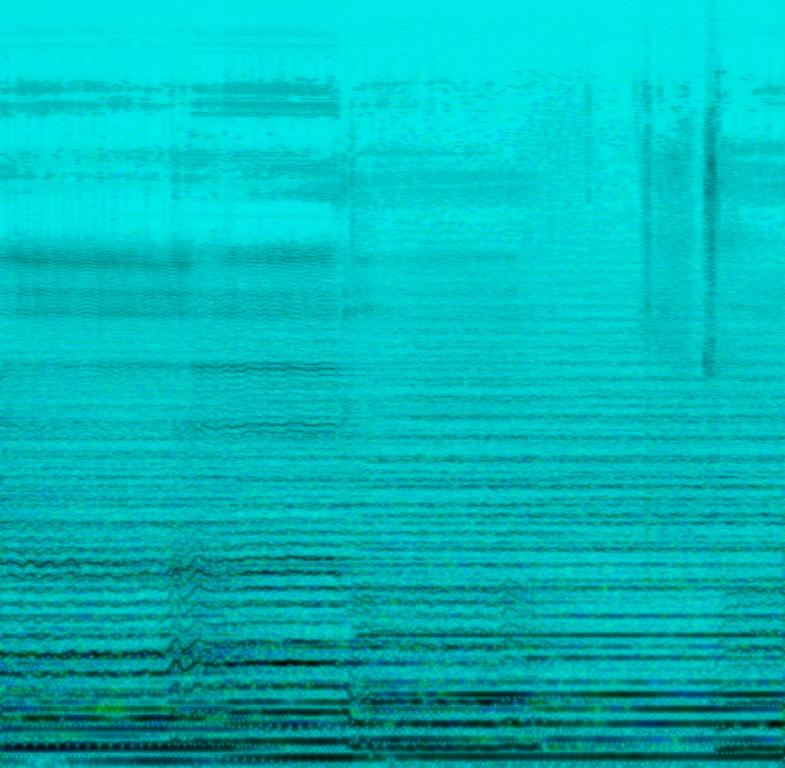
Synthesizers are playing pads. There is a low pad sound serving as bass, mid and high string pad sounds. A low male voice is singing. The whole recording has reverb on it. This song may be playing while meditating.